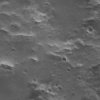
Label: not_dusty